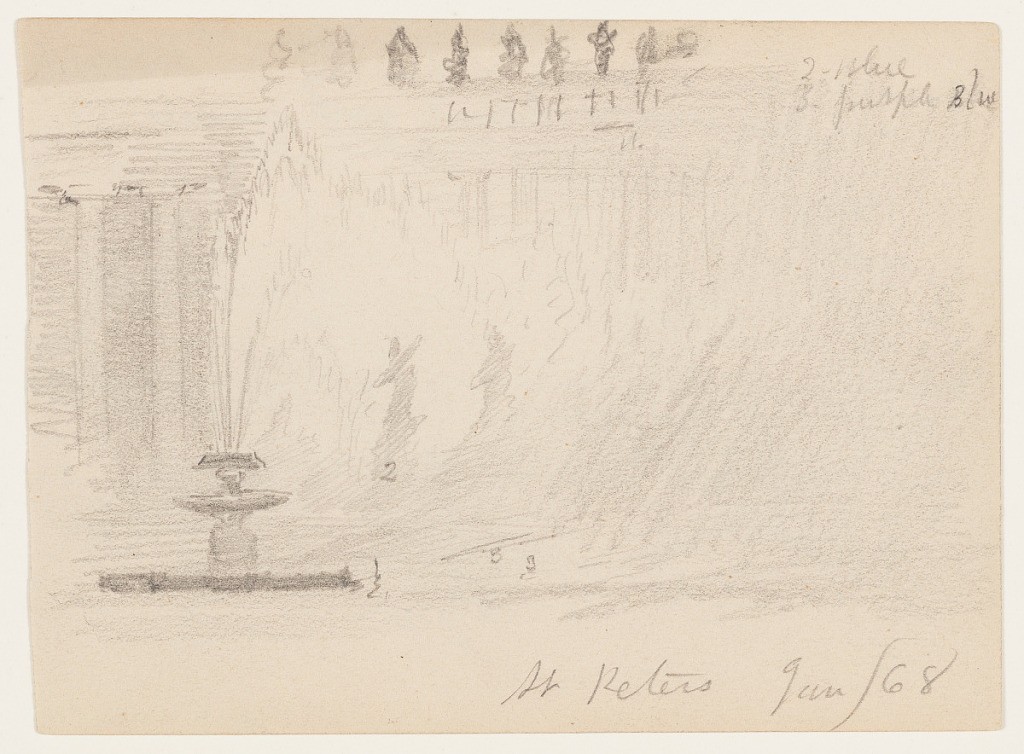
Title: Bernini's Fountain in St. Peter's Square, Vatican City
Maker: Frederic Edwin Church, American, 1826–1900
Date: January 1869
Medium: Graphite on tan wove paper; verso: graphite
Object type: Drawing
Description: Architectural sketch showing an oblique view of Bernini's fountain in St. Peter's Square, set against the facade of St. Peter's Basilica. At left, the double-tiered fountain shoots water high into the air, blurring a view of statues behind it. In the background, the facade colonnade of St. Peter's Basilica, surmounted by tall statues, is visible.

Verso: Loose landscape and architecture sketch showing a view overlooking the city of Rome, with the lantern of St. Peter's Basilica in the immediate foreground and the Tiber River in the background. A partly cloudy sky comprises the upper half of the composition.